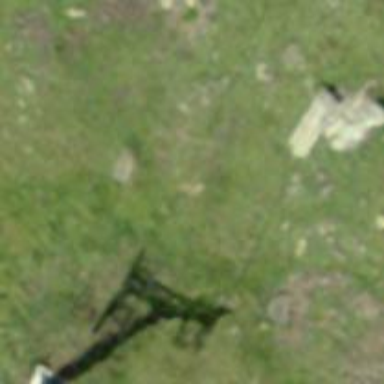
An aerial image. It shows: Pylon for aerialway.